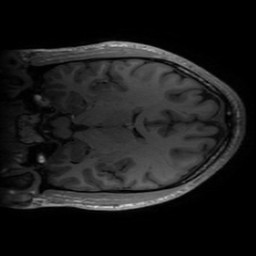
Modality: T1w
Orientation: coronal
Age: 28
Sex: female
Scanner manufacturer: ge
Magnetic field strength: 3 T
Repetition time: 0.00724 s
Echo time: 0.0027 s